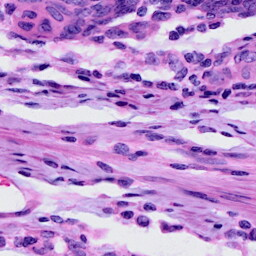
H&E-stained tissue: Cervix